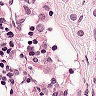
Metastatic tissue present: yes